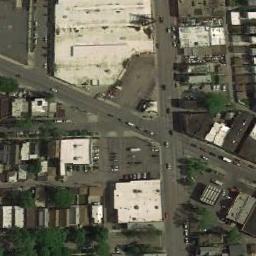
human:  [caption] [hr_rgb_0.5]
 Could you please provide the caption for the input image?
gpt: There are many moving and waiting vehicles on the slanted intersection of the intersection, There are many buildings and some trees around the intersection, And many cars are parked in the open space beside the intersection .

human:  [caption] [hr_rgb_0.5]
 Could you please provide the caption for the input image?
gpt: There are many cars at the intersection .

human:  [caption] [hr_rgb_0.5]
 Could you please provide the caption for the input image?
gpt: An intersection with dense traffic is between some buildings and clearings .

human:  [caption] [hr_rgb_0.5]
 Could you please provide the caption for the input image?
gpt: The intersection is not vertical .

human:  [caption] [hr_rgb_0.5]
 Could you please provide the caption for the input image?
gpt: There are some white buildings around the intersection .